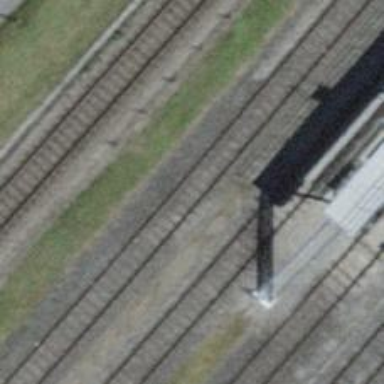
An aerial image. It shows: Rail yard with electrified contact lines for the trains.